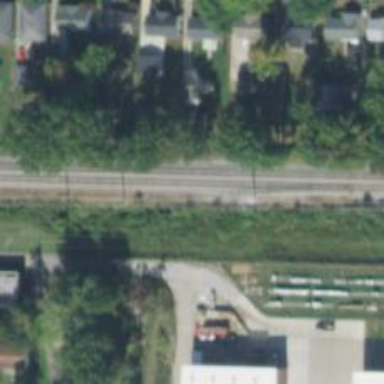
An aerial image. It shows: Disused railway.